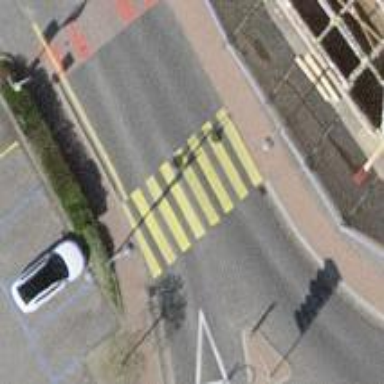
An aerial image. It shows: Uncontrolled footway crossing with markings.